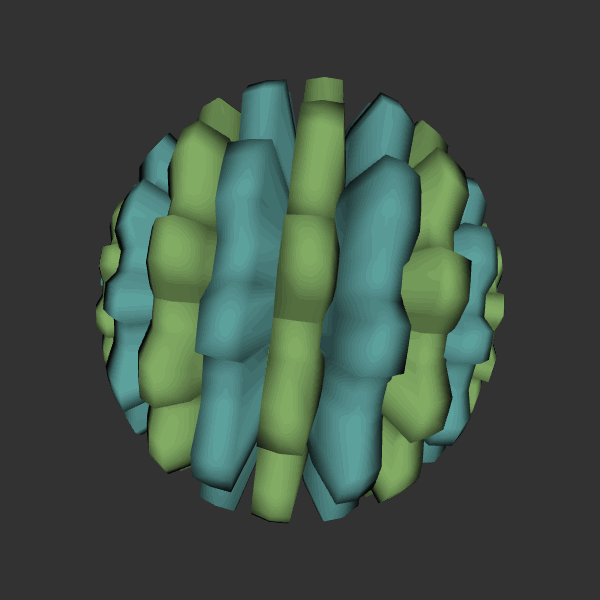
Background: dark